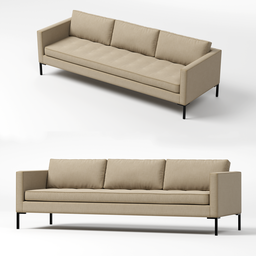
Label: furniture